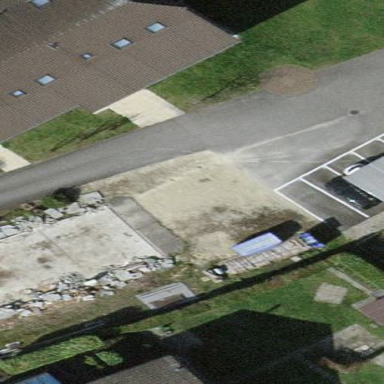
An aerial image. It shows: Detached building with hipped roof.